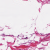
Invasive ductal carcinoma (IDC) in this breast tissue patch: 0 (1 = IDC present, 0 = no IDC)